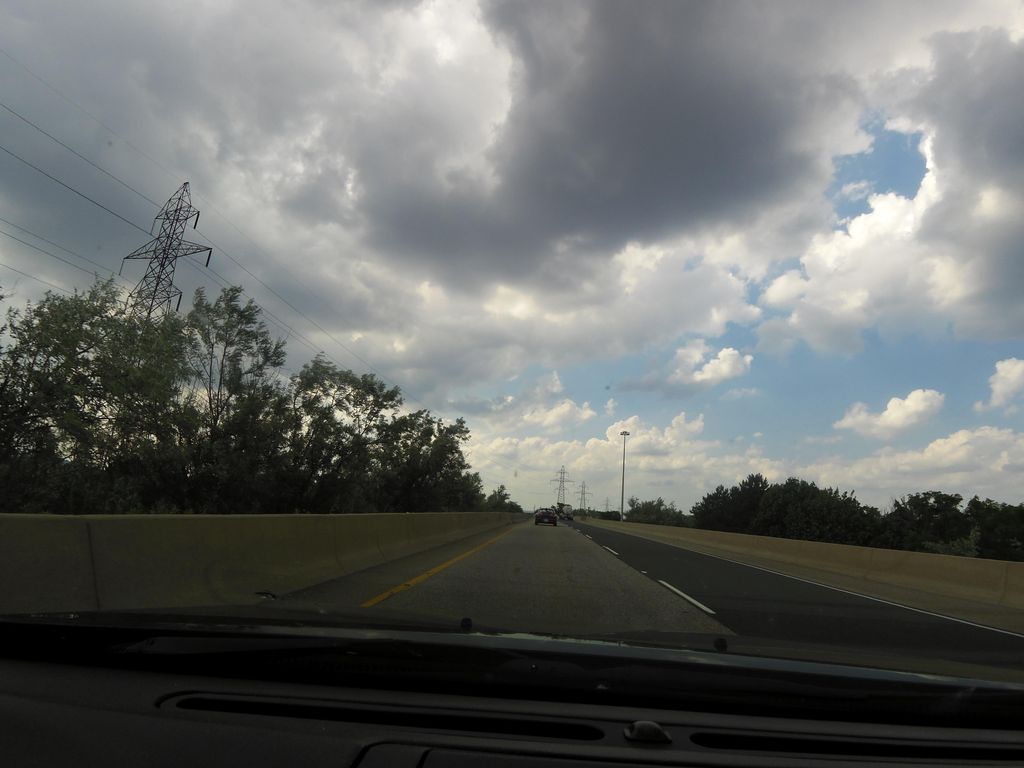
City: hamilton